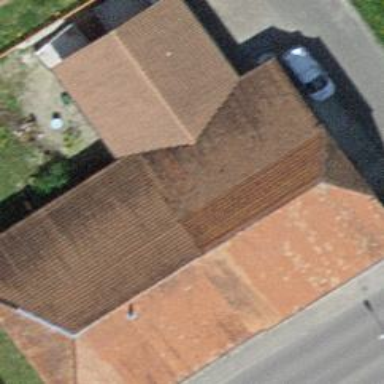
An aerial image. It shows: Farm building.